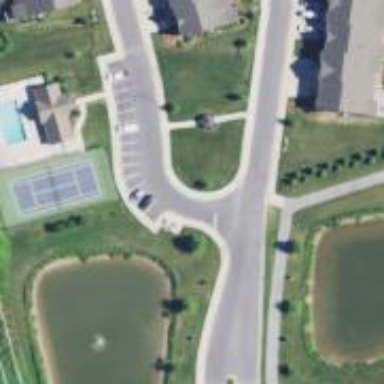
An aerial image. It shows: Uncontrolled crossing along footway.